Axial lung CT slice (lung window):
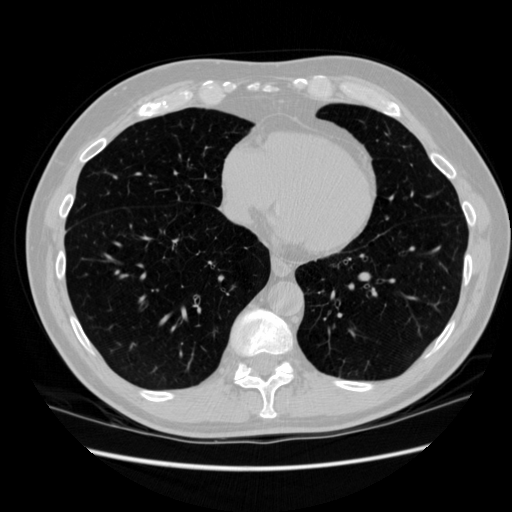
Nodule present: no